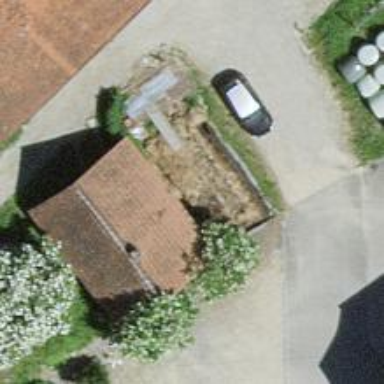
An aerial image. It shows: Garage building.